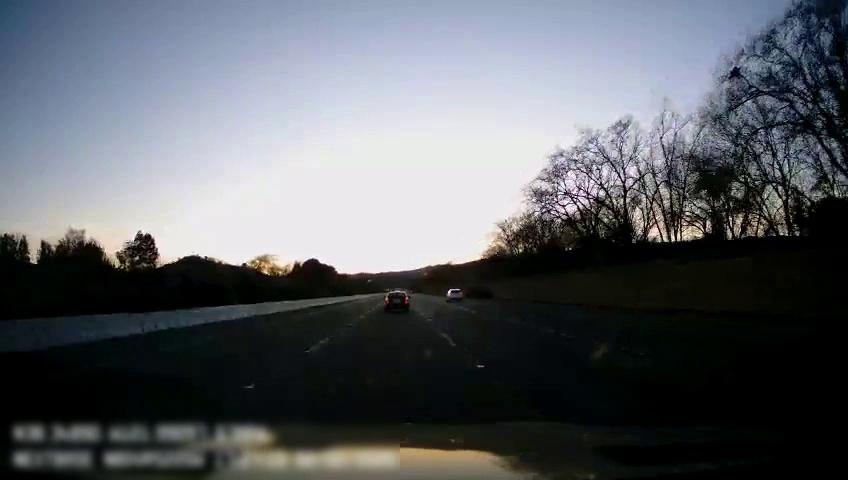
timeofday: Day
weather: Cloudy
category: Drivable Space
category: Vehicles | SUV
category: Vehicles | Car
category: Lanes | Current Lane
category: Lanes | Current Lane
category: Lanes | Alternate Lane